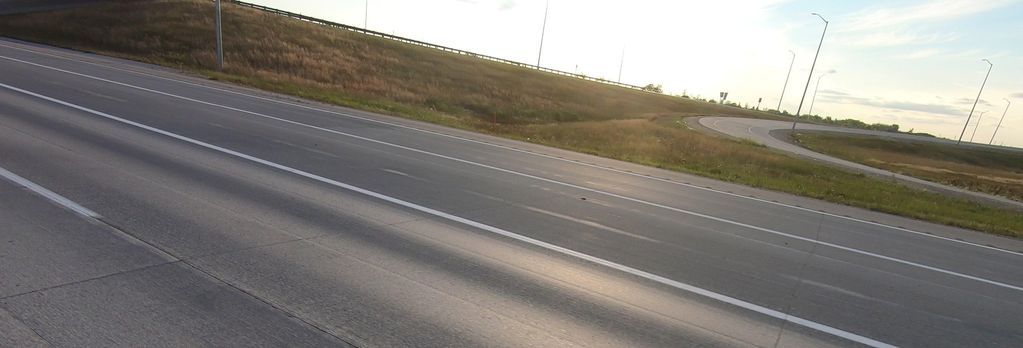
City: winnipeg